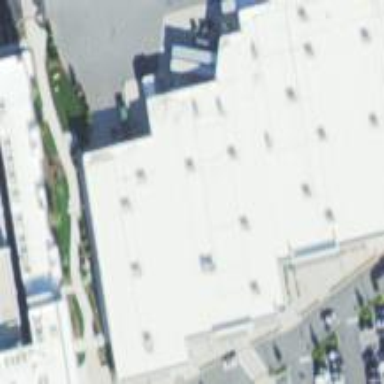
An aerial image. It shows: Retail building.